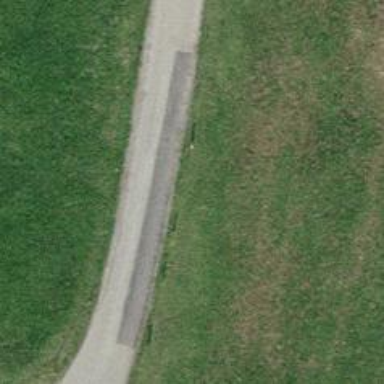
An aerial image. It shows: Paved track with grade1 tracktype.